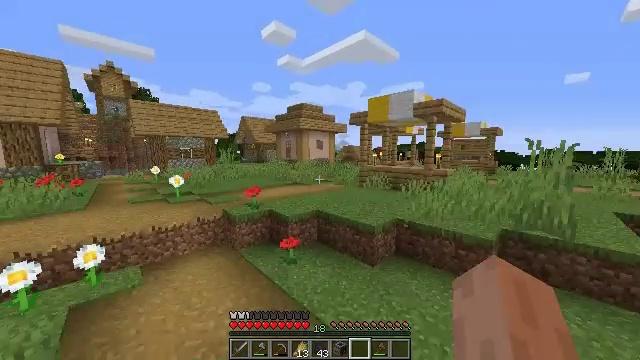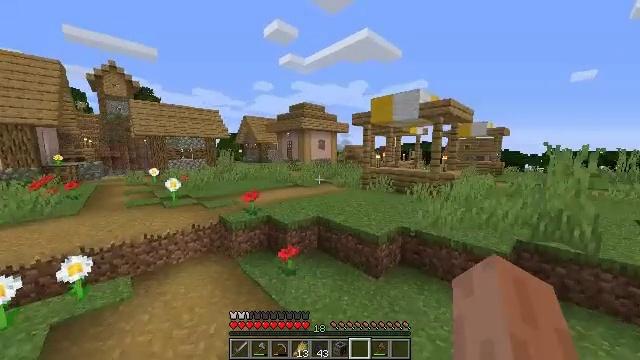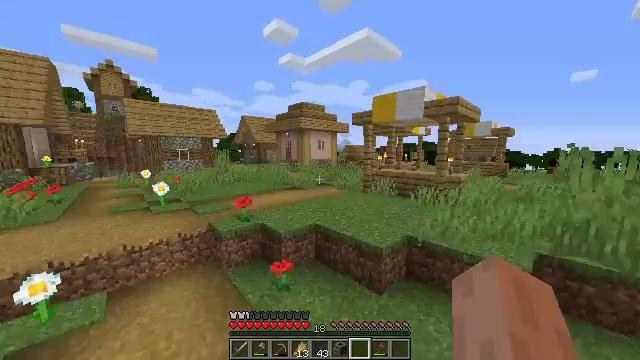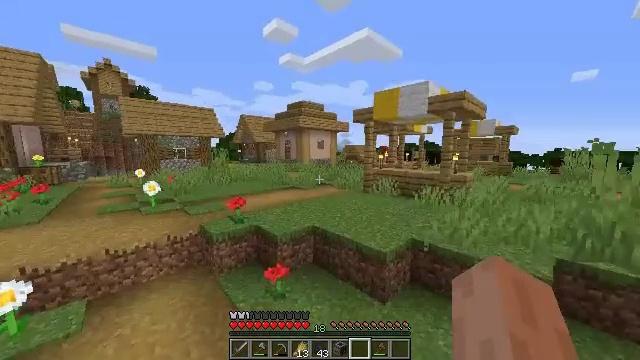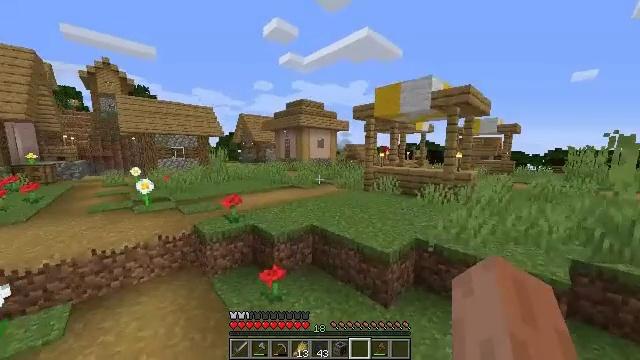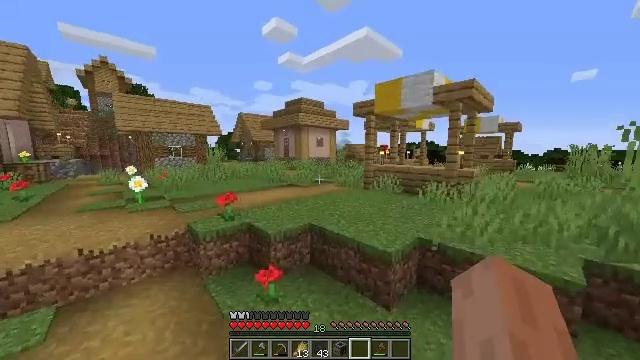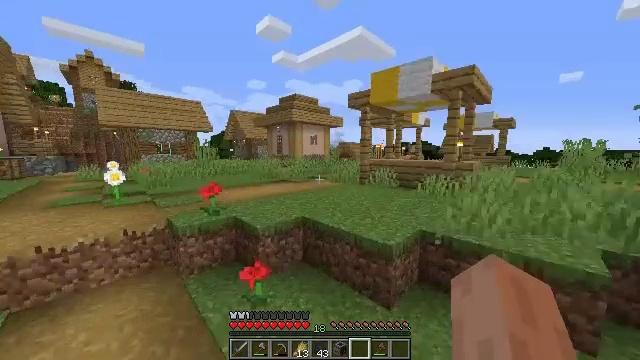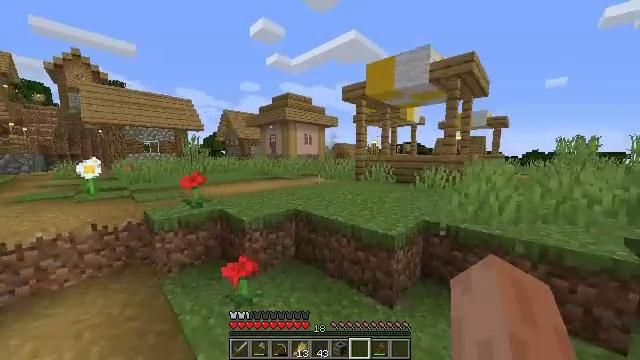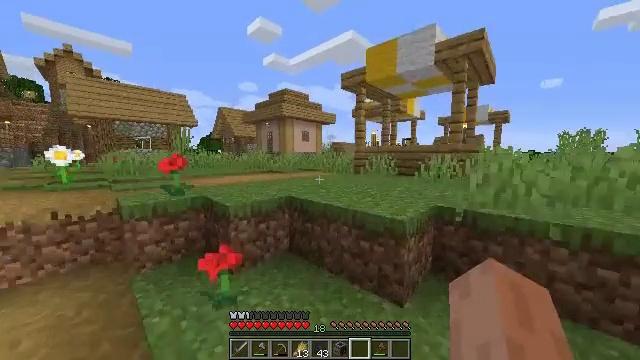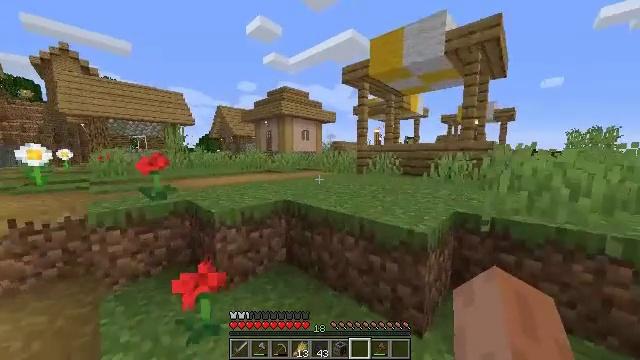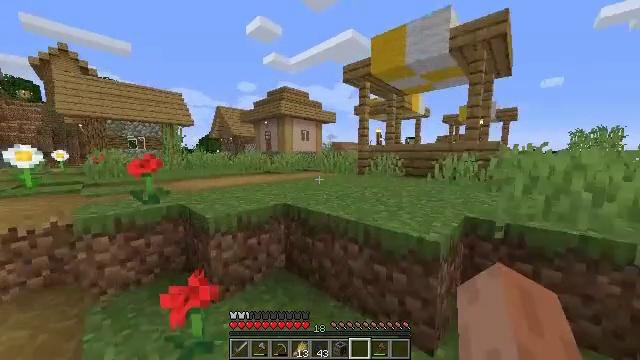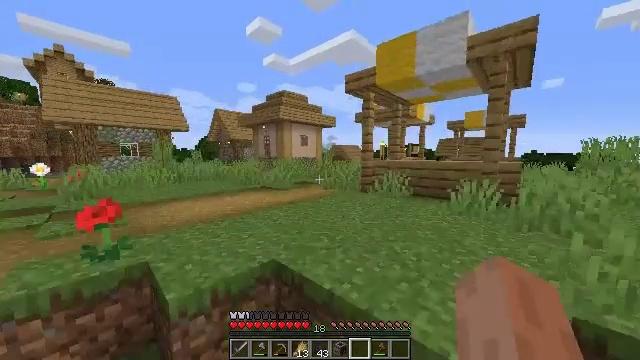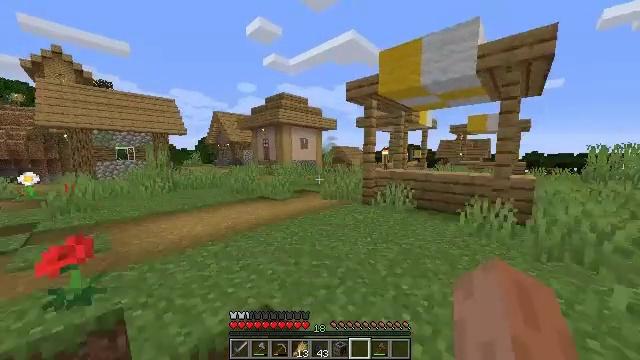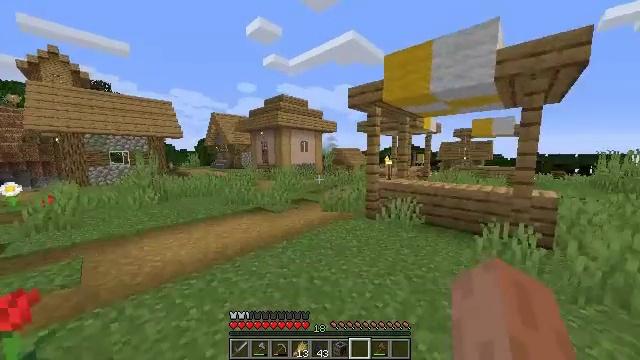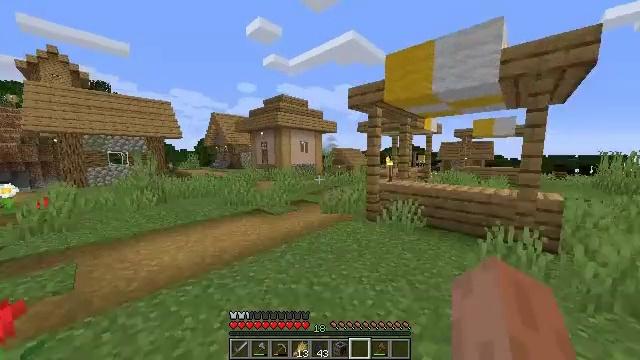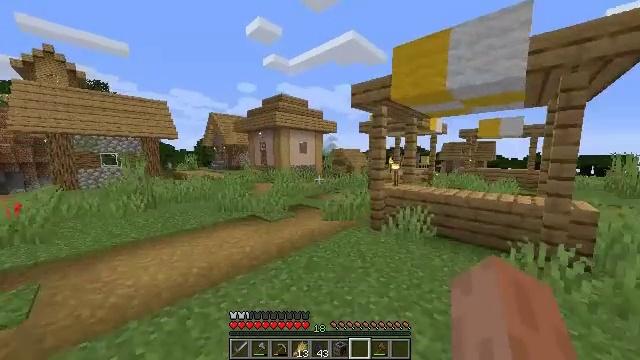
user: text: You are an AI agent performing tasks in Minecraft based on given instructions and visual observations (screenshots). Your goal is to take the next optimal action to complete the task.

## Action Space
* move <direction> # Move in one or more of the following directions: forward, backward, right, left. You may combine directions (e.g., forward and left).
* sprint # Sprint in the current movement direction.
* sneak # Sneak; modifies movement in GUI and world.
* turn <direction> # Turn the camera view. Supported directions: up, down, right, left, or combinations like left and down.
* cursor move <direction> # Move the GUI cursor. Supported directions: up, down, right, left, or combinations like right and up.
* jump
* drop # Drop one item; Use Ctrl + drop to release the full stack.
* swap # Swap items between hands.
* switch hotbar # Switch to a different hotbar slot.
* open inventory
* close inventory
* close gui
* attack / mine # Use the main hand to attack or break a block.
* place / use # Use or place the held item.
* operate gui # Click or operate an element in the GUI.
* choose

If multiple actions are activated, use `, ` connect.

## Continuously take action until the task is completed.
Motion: motion action
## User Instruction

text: Gather the grindstone to use later.
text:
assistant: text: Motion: move forward, jump
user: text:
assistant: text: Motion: move forward, jump
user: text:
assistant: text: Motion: move forward
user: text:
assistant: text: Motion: move forward
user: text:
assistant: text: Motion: move forward
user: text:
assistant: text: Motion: move forward, turn right
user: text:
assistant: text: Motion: move forward, turn right
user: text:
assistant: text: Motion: move forward
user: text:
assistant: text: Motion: move forward
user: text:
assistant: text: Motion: move forward, jump
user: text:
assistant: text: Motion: move forward, jump
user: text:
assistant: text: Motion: move forward, jump
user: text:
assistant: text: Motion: move forward, jump
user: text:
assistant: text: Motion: move forward, jump
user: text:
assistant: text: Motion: move forward, jump
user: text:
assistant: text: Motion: move forward, jump
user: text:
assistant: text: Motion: move forward, jump
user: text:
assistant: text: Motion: move forward, jump
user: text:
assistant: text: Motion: move forward, jump
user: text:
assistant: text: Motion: move forward, jump
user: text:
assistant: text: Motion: move forward, jump
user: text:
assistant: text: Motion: move forward, turn right, jump
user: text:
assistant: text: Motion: move forward, turn right and down, jump
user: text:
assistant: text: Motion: move forward, turn right and down, jump
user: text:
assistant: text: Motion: move forward and move left, jump
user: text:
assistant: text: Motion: move forward and move left, jump
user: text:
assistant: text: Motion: move forward and move left, jump
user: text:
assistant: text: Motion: move forward and move left, turn right and down, jump
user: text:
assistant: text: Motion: move forward and move left, turn right, jump
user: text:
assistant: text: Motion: move forward, jump